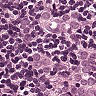
Metastatic tissue present: yes